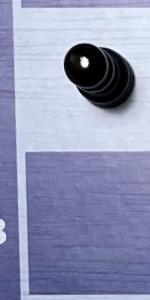
Label: Empty